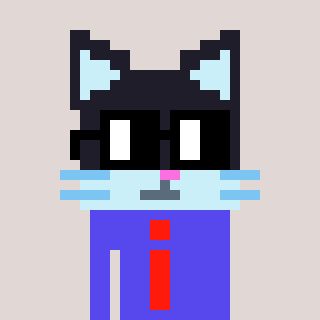
a pixel art character with square black glasses, a cat-shaped head and a computerblue-colored body on a warm background